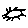
Label: sun